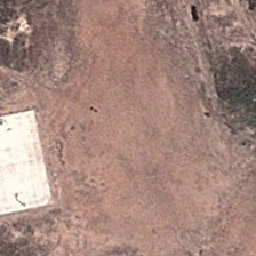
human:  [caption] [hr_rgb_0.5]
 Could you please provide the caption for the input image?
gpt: White buildings near bare ground.

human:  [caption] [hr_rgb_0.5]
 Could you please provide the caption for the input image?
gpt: White buildings are especially conspicuous on the red ground.

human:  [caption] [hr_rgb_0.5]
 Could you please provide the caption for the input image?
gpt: White buildings close to bare ground.

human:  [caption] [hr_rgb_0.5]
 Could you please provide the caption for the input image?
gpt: White buildings are especially conspicuous on red land.

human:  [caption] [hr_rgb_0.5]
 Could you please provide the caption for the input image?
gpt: Green vegetation and white buildings are on either side of the bare ground .